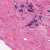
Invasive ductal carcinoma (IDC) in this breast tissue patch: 0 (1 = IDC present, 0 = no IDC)